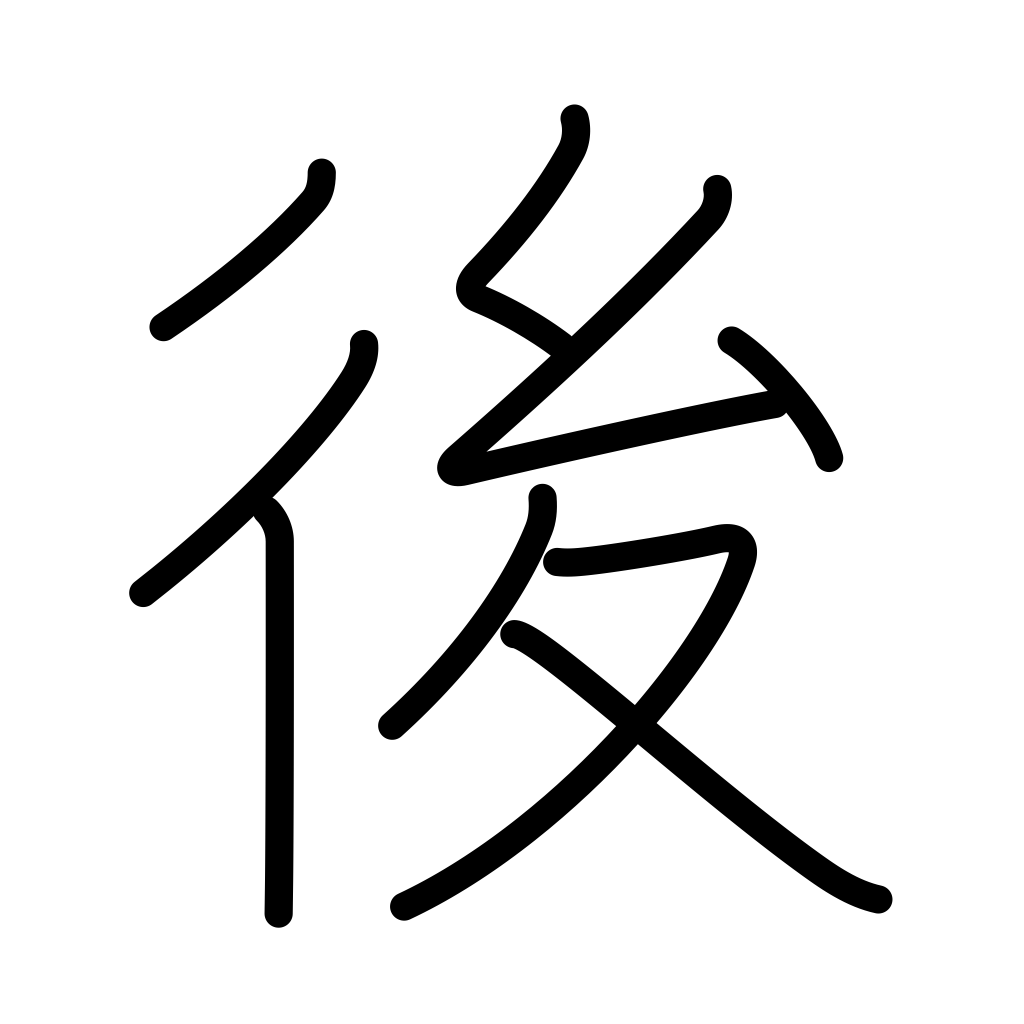
Meaning: behind, back, later